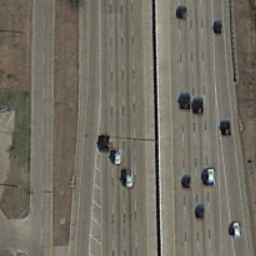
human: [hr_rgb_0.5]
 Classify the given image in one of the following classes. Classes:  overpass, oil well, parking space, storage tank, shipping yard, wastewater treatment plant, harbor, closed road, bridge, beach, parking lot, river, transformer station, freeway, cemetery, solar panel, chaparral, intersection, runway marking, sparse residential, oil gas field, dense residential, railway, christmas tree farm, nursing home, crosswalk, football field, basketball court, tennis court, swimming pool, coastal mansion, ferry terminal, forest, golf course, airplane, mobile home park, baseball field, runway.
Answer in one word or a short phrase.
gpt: freeway